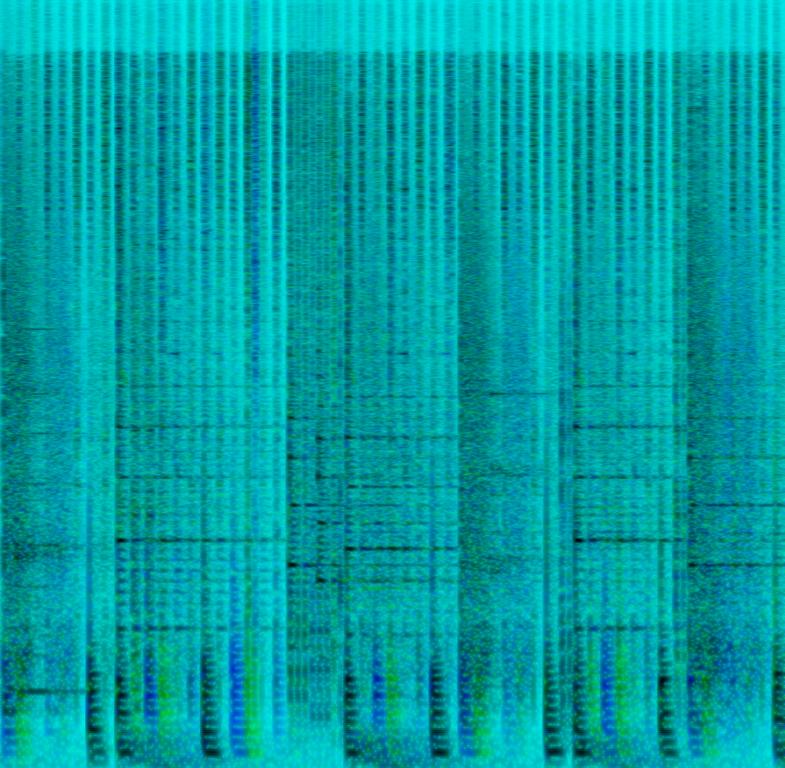
A digital drum is full of little percussive and industrial sounding elements that are spread across the sides of the speakers. A synth bass with delay is playing a dark bassline along with a synth pluck melody in the higher register. This song may be playing in a dark movie scene.